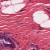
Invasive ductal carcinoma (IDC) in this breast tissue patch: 0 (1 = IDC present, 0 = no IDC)